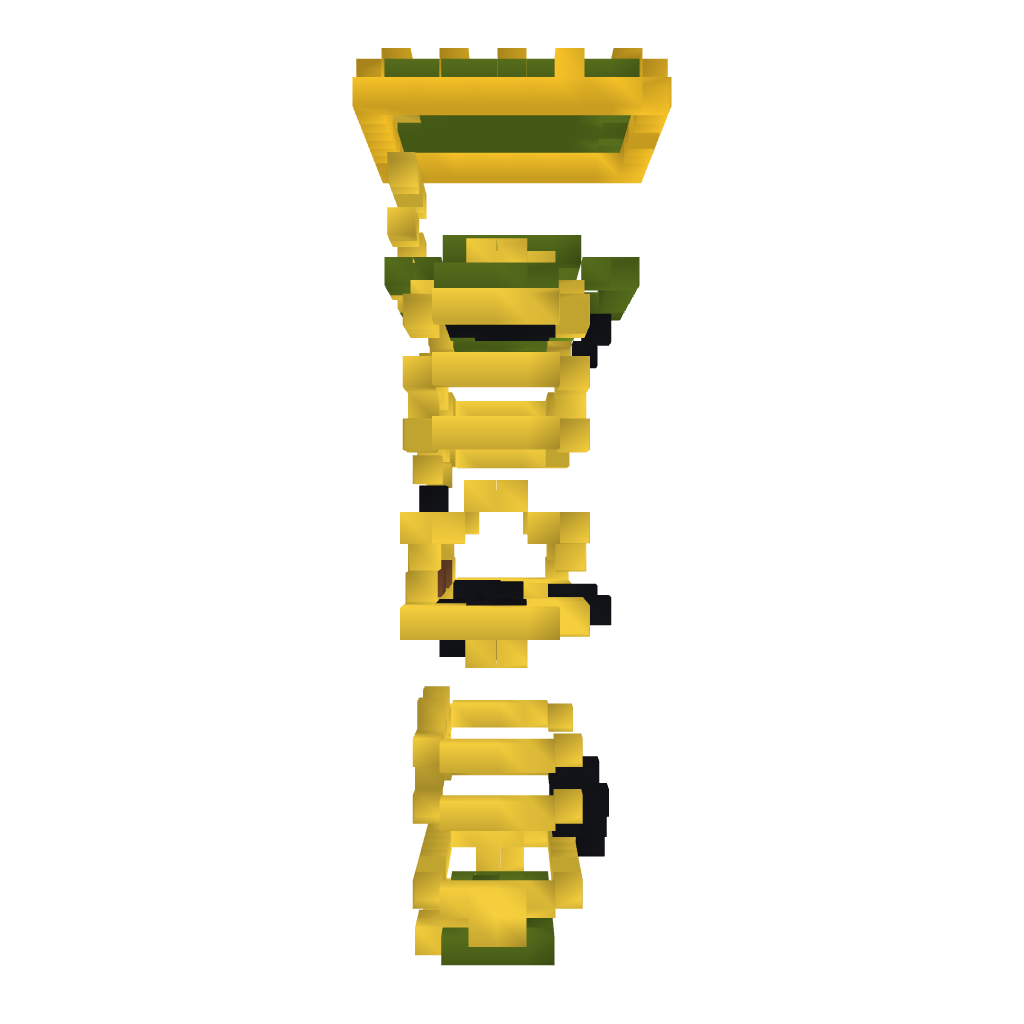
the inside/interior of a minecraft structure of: BossModz8 Statue